A time-domain waveform of one vibration snapshot from a rolling-element bearing is shown. Based on the visible evidence, which condition applies: normal, inner_race, outer_race, ball?
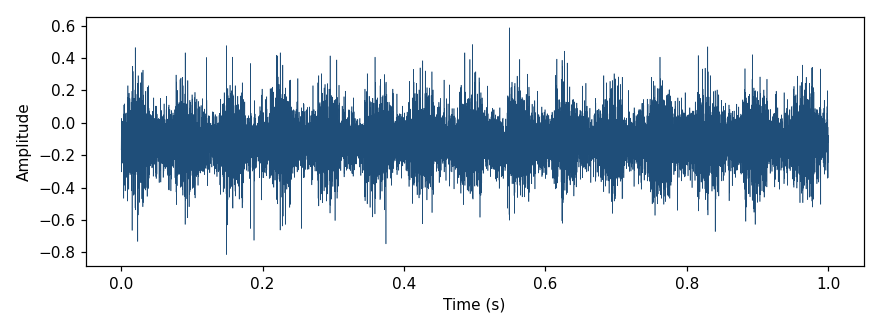
Answer: ball